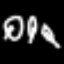
Label: leaf